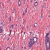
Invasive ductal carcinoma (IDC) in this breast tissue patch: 1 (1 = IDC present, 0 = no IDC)